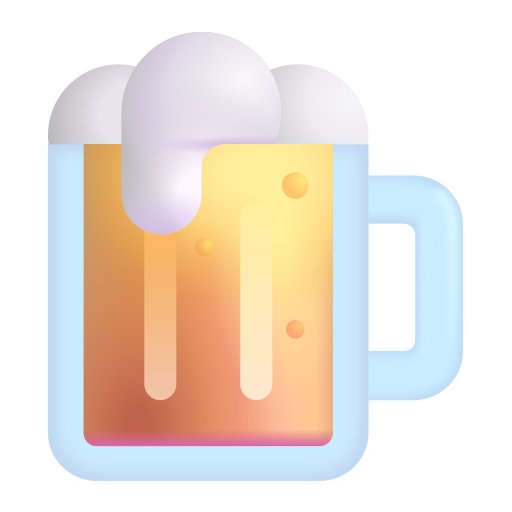
beer mug color